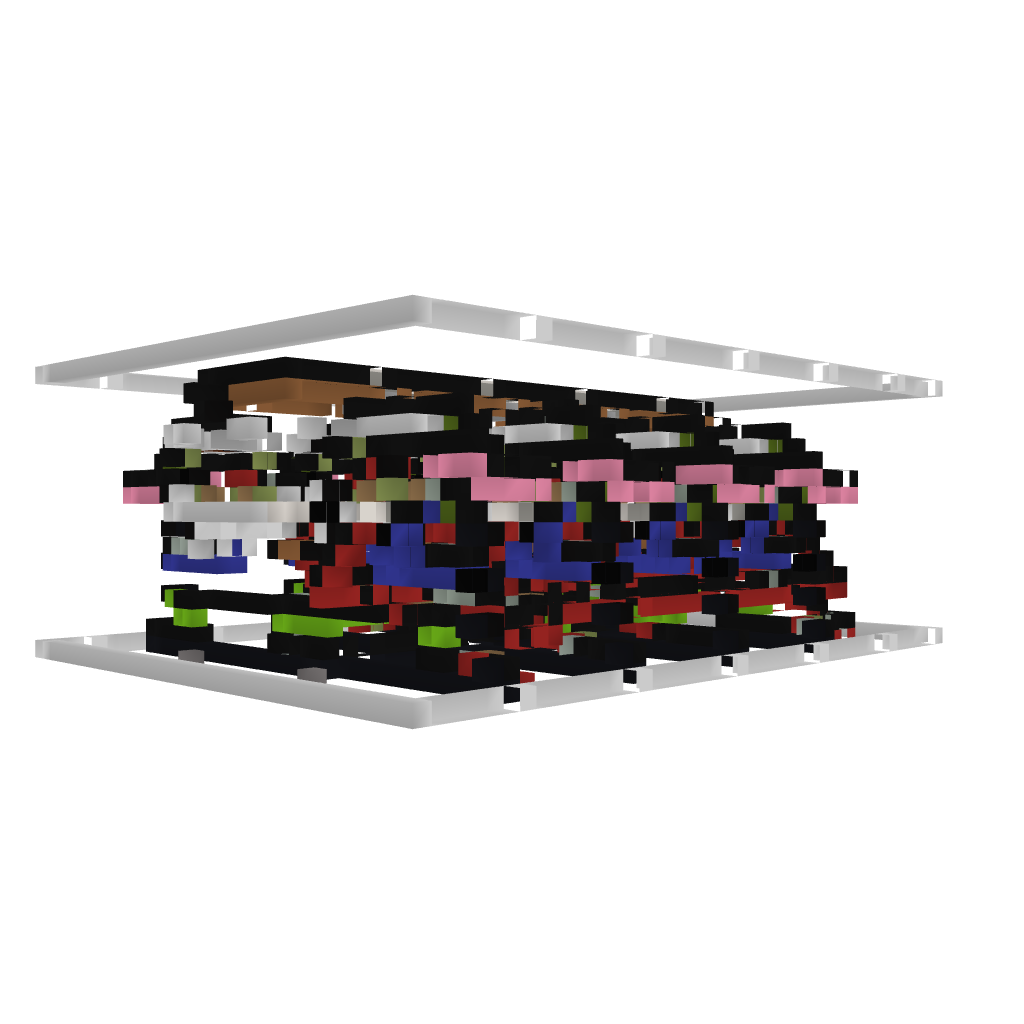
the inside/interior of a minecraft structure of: PVP/Adventure Lobby V. 2 (alpha)